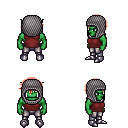
a pixel art fantasy rpg character, male body template, orc, green skin, maroon sleeveless shirt, metal pants, red short bangs hairstyle, chain hood, metal boots, four views (front, back, left, right), 2x2 character sprite sheet, small pixel art, hard edges, no anti-aliasing